Question: '''
CODE:
//This html is store in a div of someclass
<a>"i"
"f you think the perfect yo clone has not been build then there is ...."
'''
i got the output like this!!
and my main code is here
'''
var question_main = document.getElementsByClassName("someclass");
question = $(question_main).html();
var specialElementHandlers_main = {
'#test': function(element, renderer){
return true;
}
};
doc.fromHTML(question, 15, length, {
'width': 175,
'elementHandlers': specialElementHandlers_main
});
'''
What wrong in that why i am getting some othere values(by) in py pdf? How to solve it?
Is there any way so that i can remove the gap between nd .I think they are creating some problems?
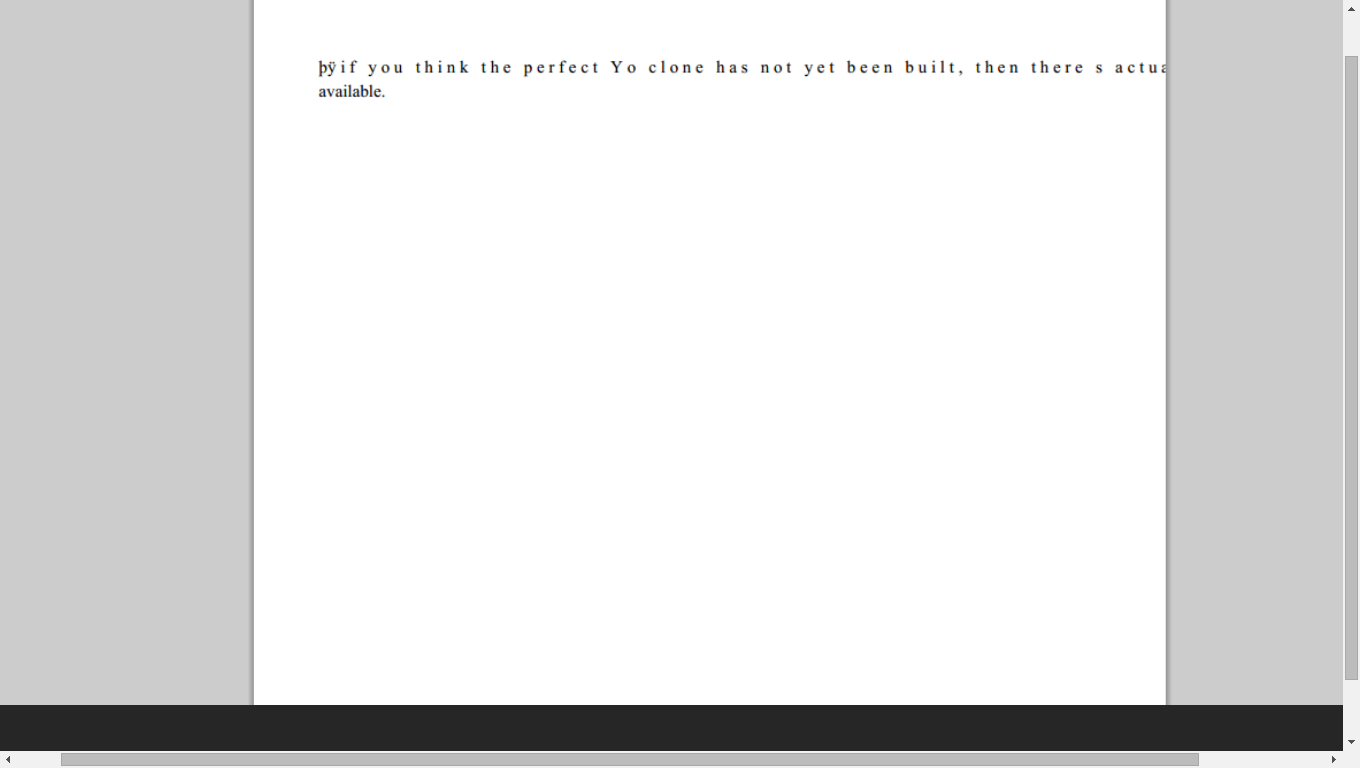
Answer: This is because jspdf does not support UTF-8 characters 'don't to don't'